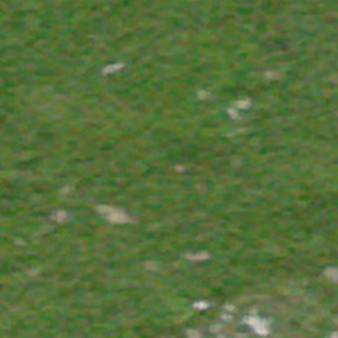
Label: other